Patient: sex M, age 76
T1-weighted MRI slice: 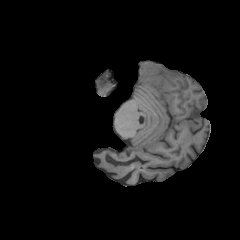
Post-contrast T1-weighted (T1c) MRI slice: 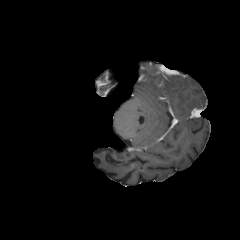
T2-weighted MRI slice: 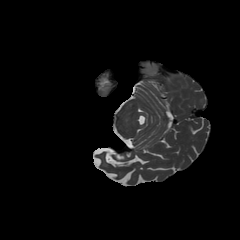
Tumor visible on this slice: yes
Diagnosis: Glioblastoma, IDH-wildtype
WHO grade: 4